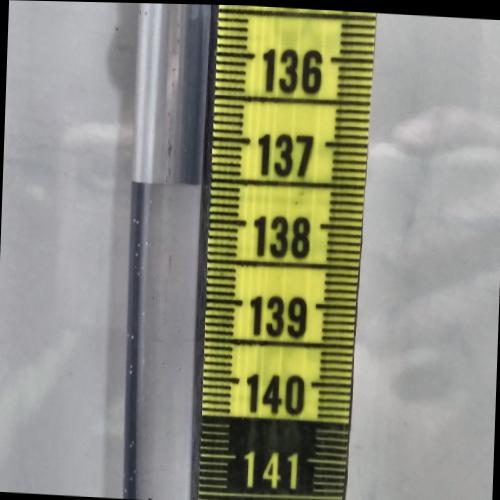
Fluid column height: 137.6 cm